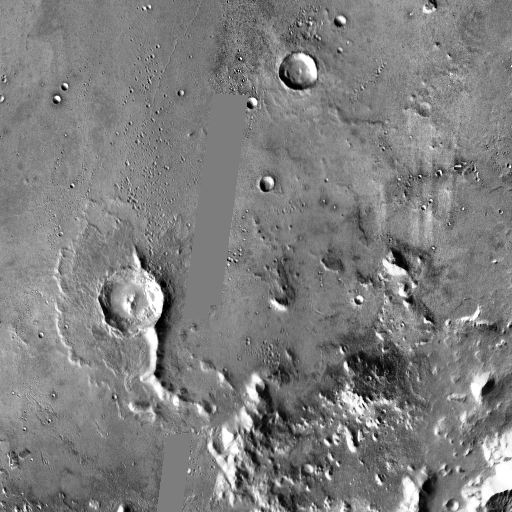
Crater classes present: Background, Other, Layered, Buried, Secondary